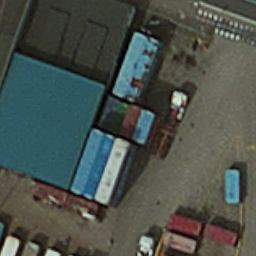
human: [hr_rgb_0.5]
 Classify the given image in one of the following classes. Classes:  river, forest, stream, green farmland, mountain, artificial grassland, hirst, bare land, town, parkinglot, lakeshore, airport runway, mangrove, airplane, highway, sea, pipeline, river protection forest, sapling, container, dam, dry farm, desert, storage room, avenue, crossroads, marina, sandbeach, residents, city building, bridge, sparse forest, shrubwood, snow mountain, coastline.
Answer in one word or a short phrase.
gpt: container